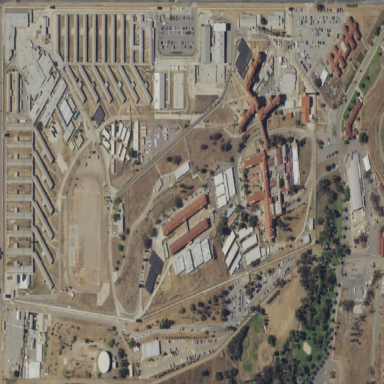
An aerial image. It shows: Prison.